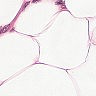
Metastatic tissue present: no